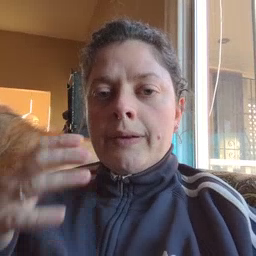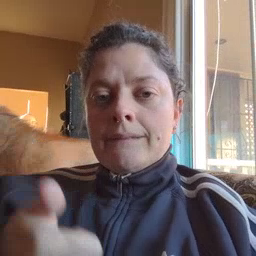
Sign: every